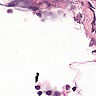
Metastatic tissue present: no